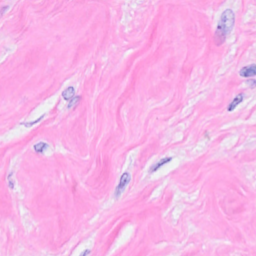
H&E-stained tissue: Breast